Interaction volume radius: 10 \u00c5
Interaction volume height: 20 \u00c5
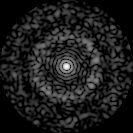
Disorder parameter: 0.7945